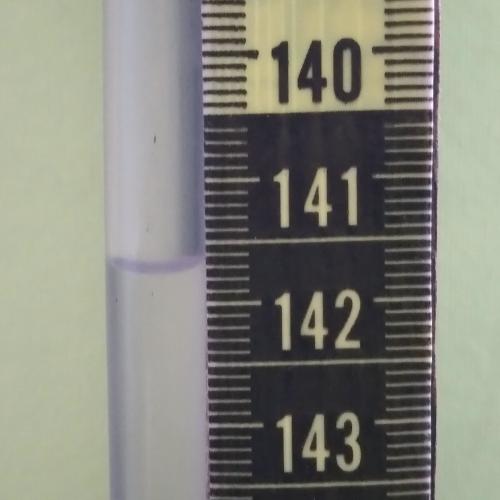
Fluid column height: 141.7 cm